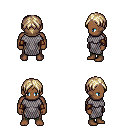
a pixel art fantasy rpg character, male body template, human, dark skin, chain mail, teal pants, white blonde parted hairstyle, cloth bracers, four views (front, back, left, right), 2x2 character sprite sheet, small pixel art, hard edges, no anti-aliasing